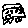
Label: car